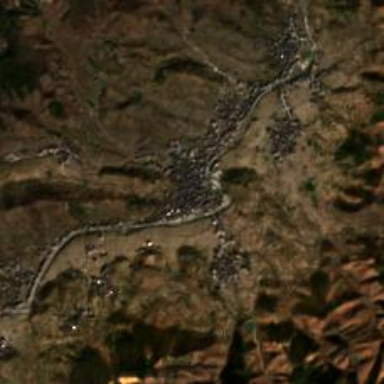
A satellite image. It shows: Township within town.